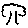
Label: tree